Field crop: maize
Growth stage: 2
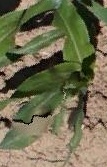
Species: maize